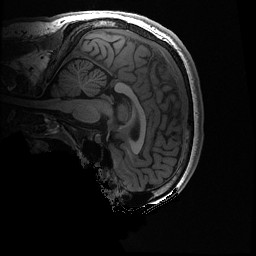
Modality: T1w
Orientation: sagittal
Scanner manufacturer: ge
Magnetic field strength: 3 T
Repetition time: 0.008164 s
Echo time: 0.003184 s